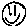
Label: smiley face